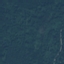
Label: Forest